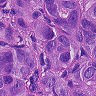
Metastatic tissue present: yes